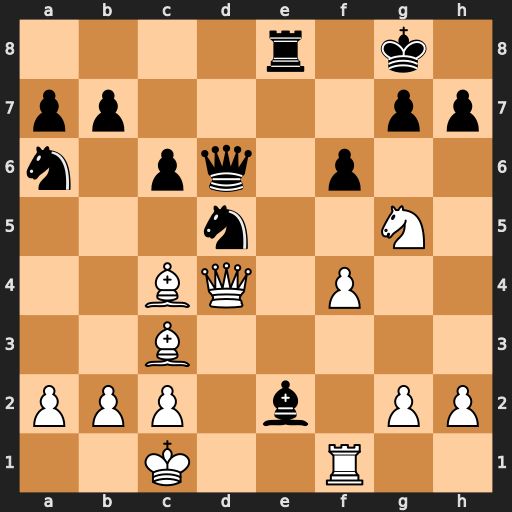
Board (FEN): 4r1k1/pp4pp/n1pq1p2/3n2N1/2BQ1P2/2B5/PPP1b1PP/2K2R2
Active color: w
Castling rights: -
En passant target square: -
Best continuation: Bxe2 Rxe2 Qd3 Rxc2+ Qxc2